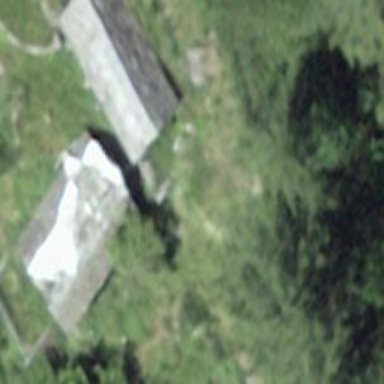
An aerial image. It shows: Cabin.